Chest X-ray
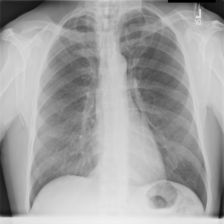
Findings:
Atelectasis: negative
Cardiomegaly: negative
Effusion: negative
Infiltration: negative
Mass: negative
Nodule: negative
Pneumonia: negative
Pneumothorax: negative
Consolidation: negative
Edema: negative
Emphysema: negative
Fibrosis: negative
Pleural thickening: negative
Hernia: negative